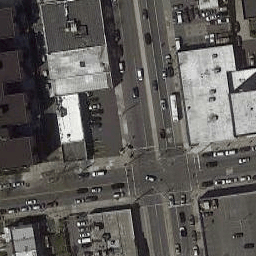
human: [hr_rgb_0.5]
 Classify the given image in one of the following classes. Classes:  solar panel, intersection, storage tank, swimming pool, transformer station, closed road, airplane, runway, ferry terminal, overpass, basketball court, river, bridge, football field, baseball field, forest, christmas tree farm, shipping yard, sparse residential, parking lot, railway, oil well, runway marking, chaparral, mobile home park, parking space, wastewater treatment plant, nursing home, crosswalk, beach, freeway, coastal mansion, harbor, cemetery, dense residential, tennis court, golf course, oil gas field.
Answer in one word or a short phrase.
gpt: intersection